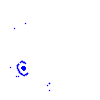
Particle: pion